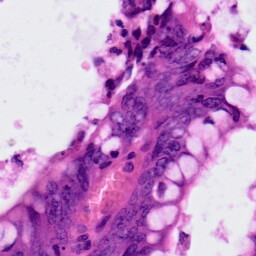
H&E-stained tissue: Colon